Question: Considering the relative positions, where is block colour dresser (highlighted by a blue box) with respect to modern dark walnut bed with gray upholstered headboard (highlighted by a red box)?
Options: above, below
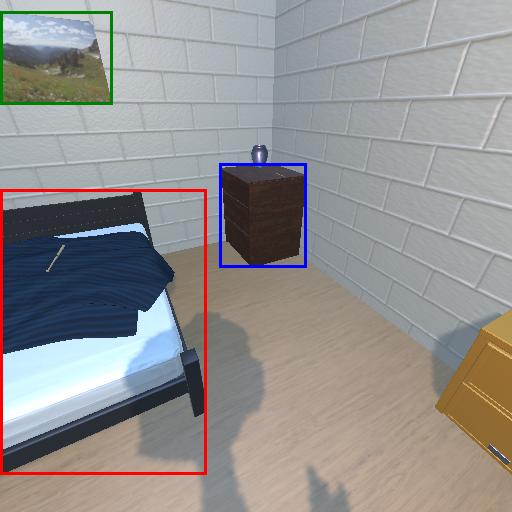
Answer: above